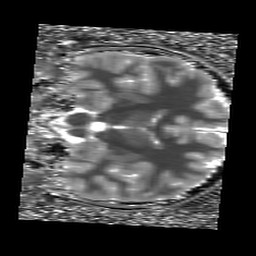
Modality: T1map
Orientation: coronal
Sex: male
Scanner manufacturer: siemens
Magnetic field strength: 3 T
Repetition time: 5 s
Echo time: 0.00368 s